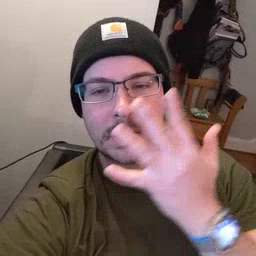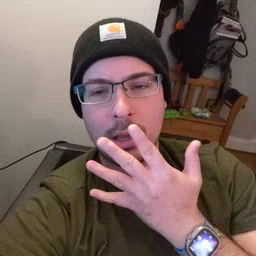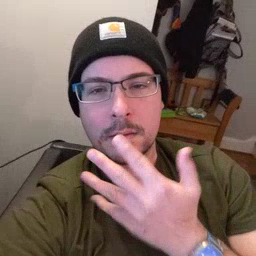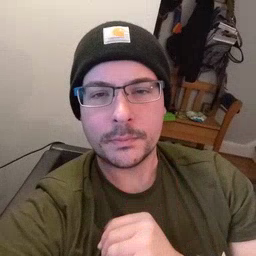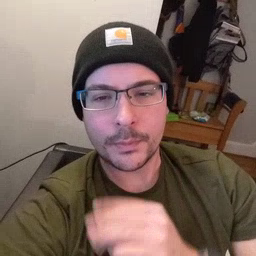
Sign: sad